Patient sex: F
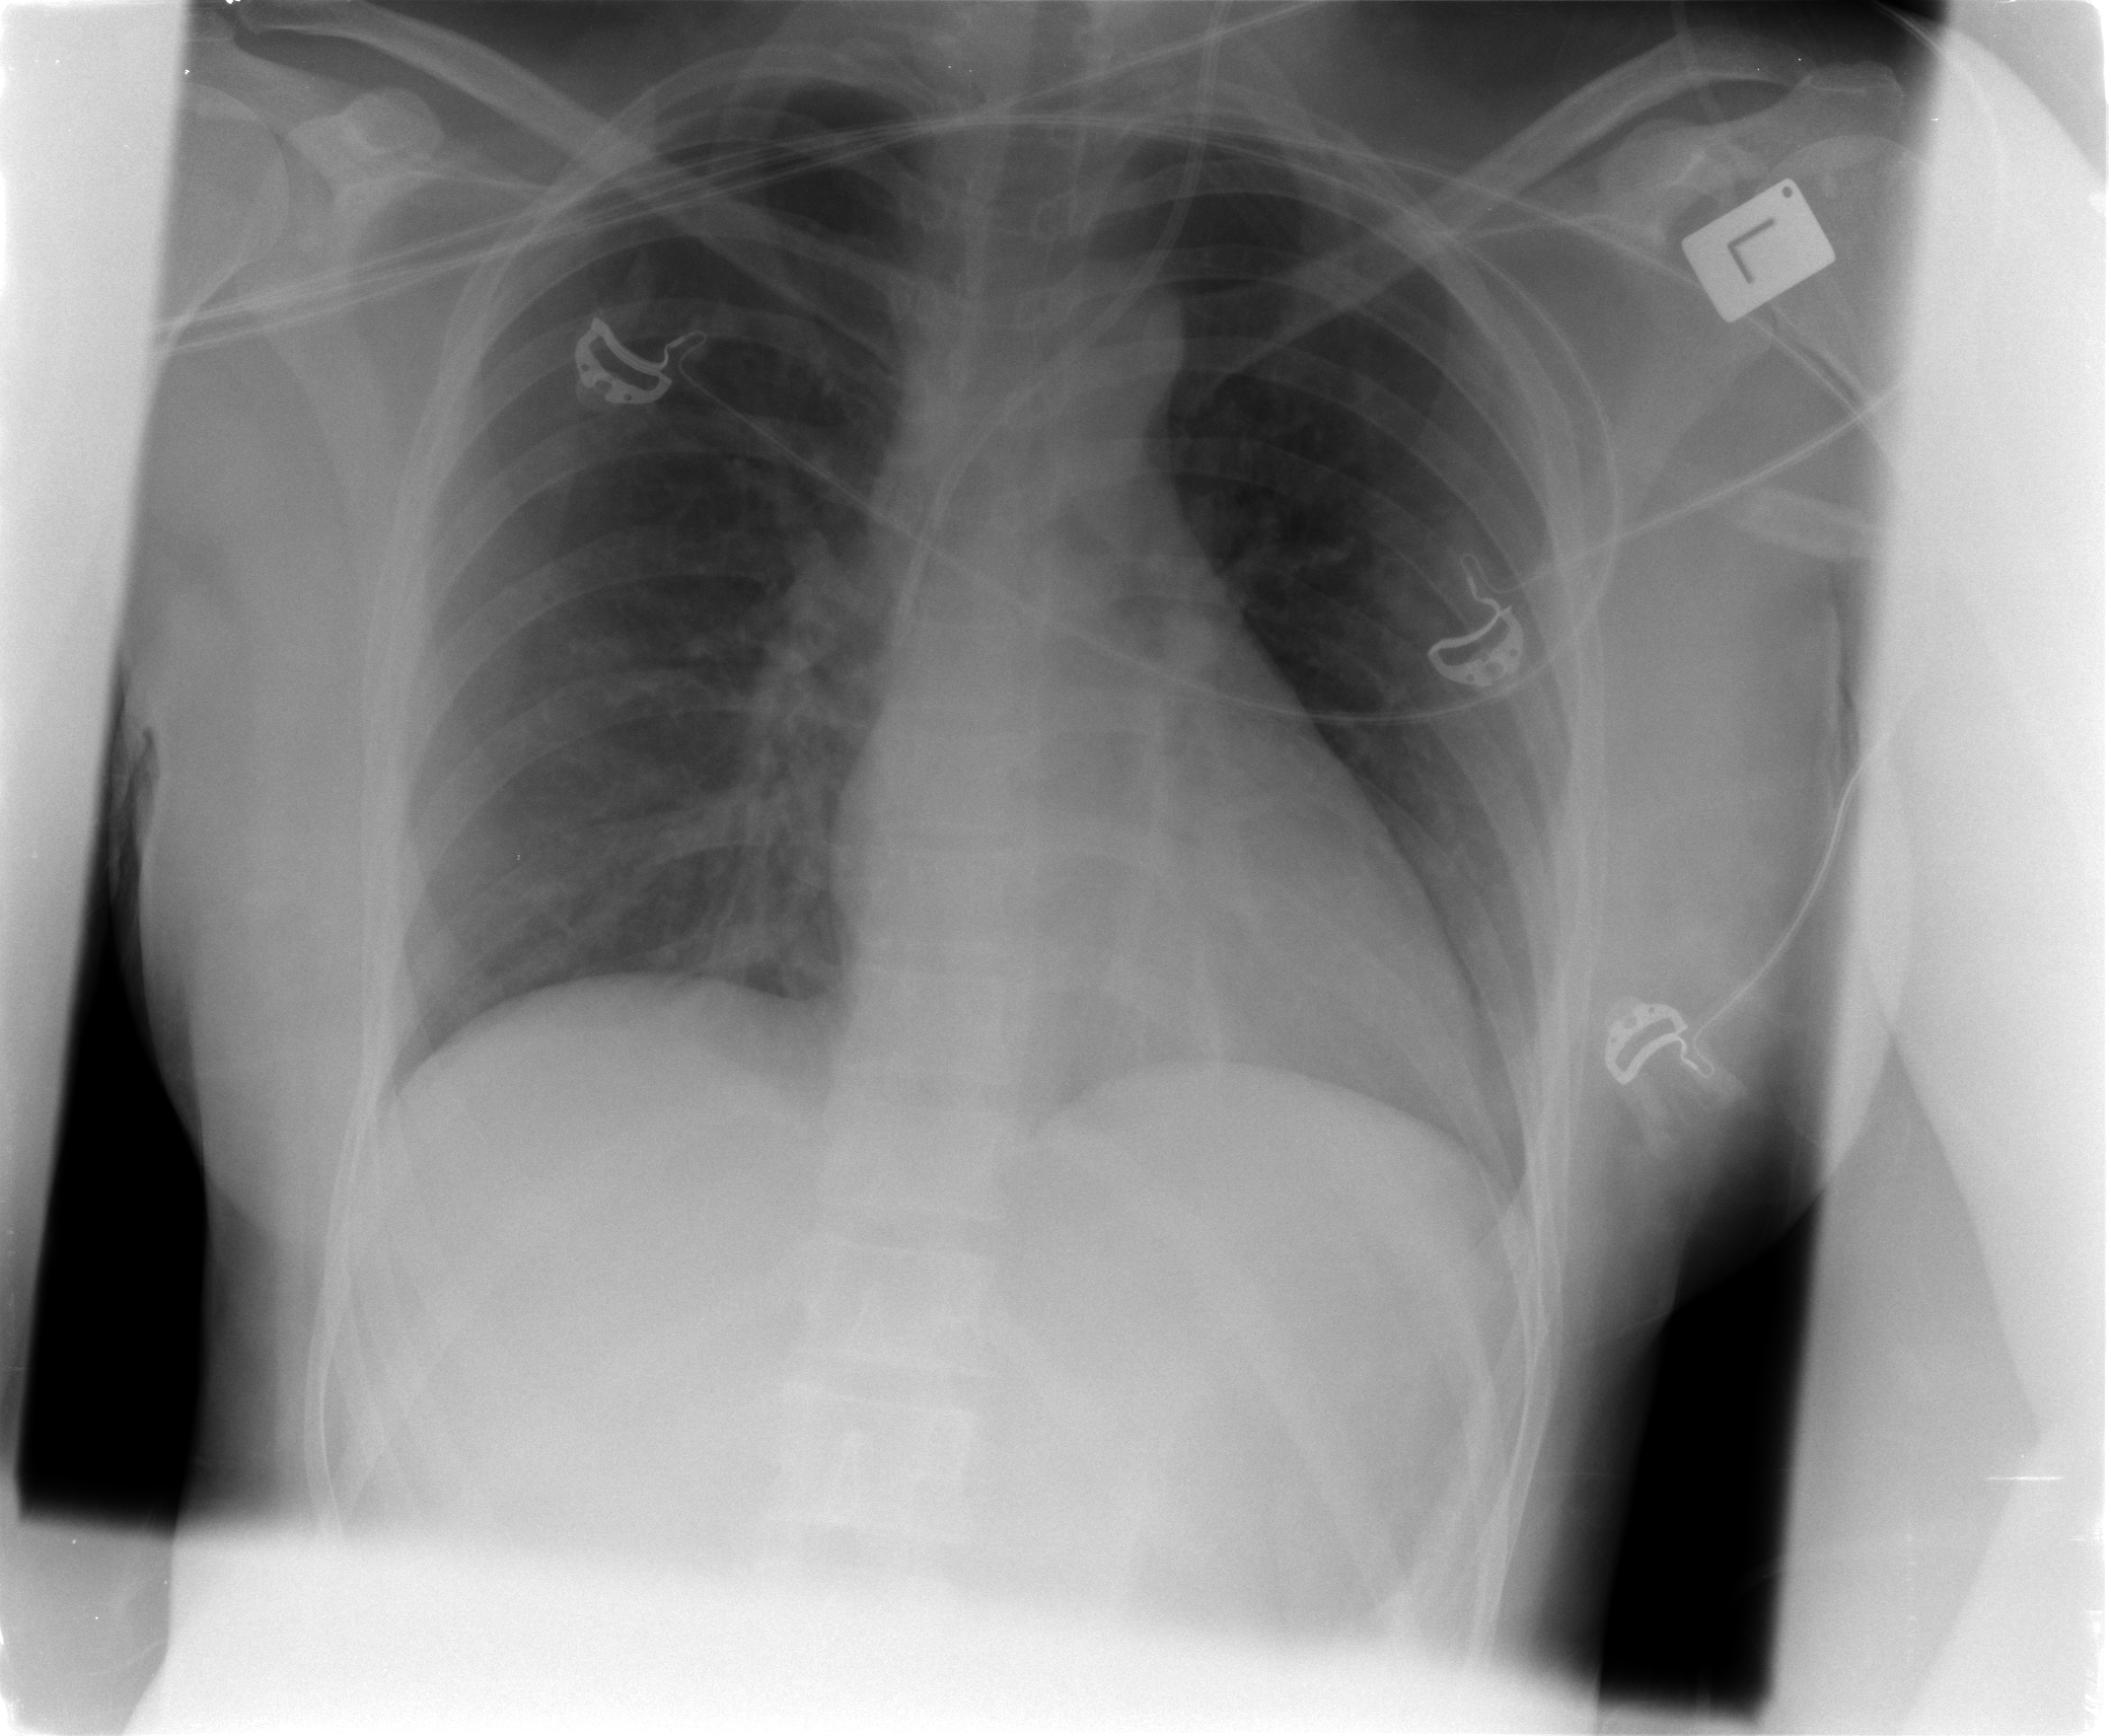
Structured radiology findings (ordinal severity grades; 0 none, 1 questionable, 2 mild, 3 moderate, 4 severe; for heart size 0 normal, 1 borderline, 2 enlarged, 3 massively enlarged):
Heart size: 0
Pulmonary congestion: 0
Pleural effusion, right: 0
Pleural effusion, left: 0
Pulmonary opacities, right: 0
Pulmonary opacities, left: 0
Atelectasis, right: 1
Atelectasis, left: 1